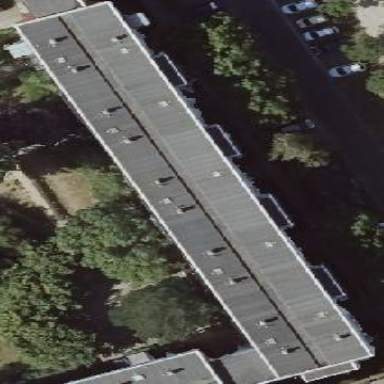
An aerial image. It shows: Building with apartments and flat roof.